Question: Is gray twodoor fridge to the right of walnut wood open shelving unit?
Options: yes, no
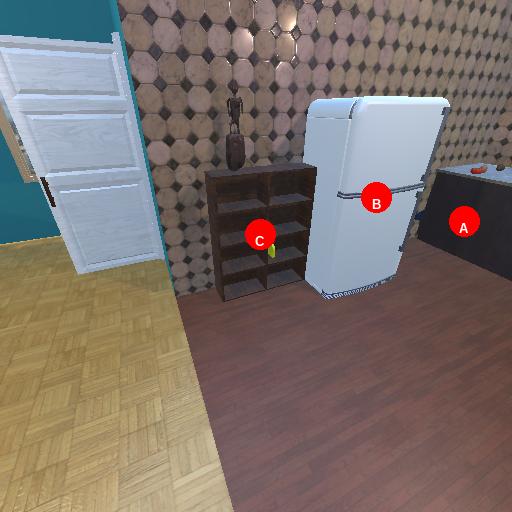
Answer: yes